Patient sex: M
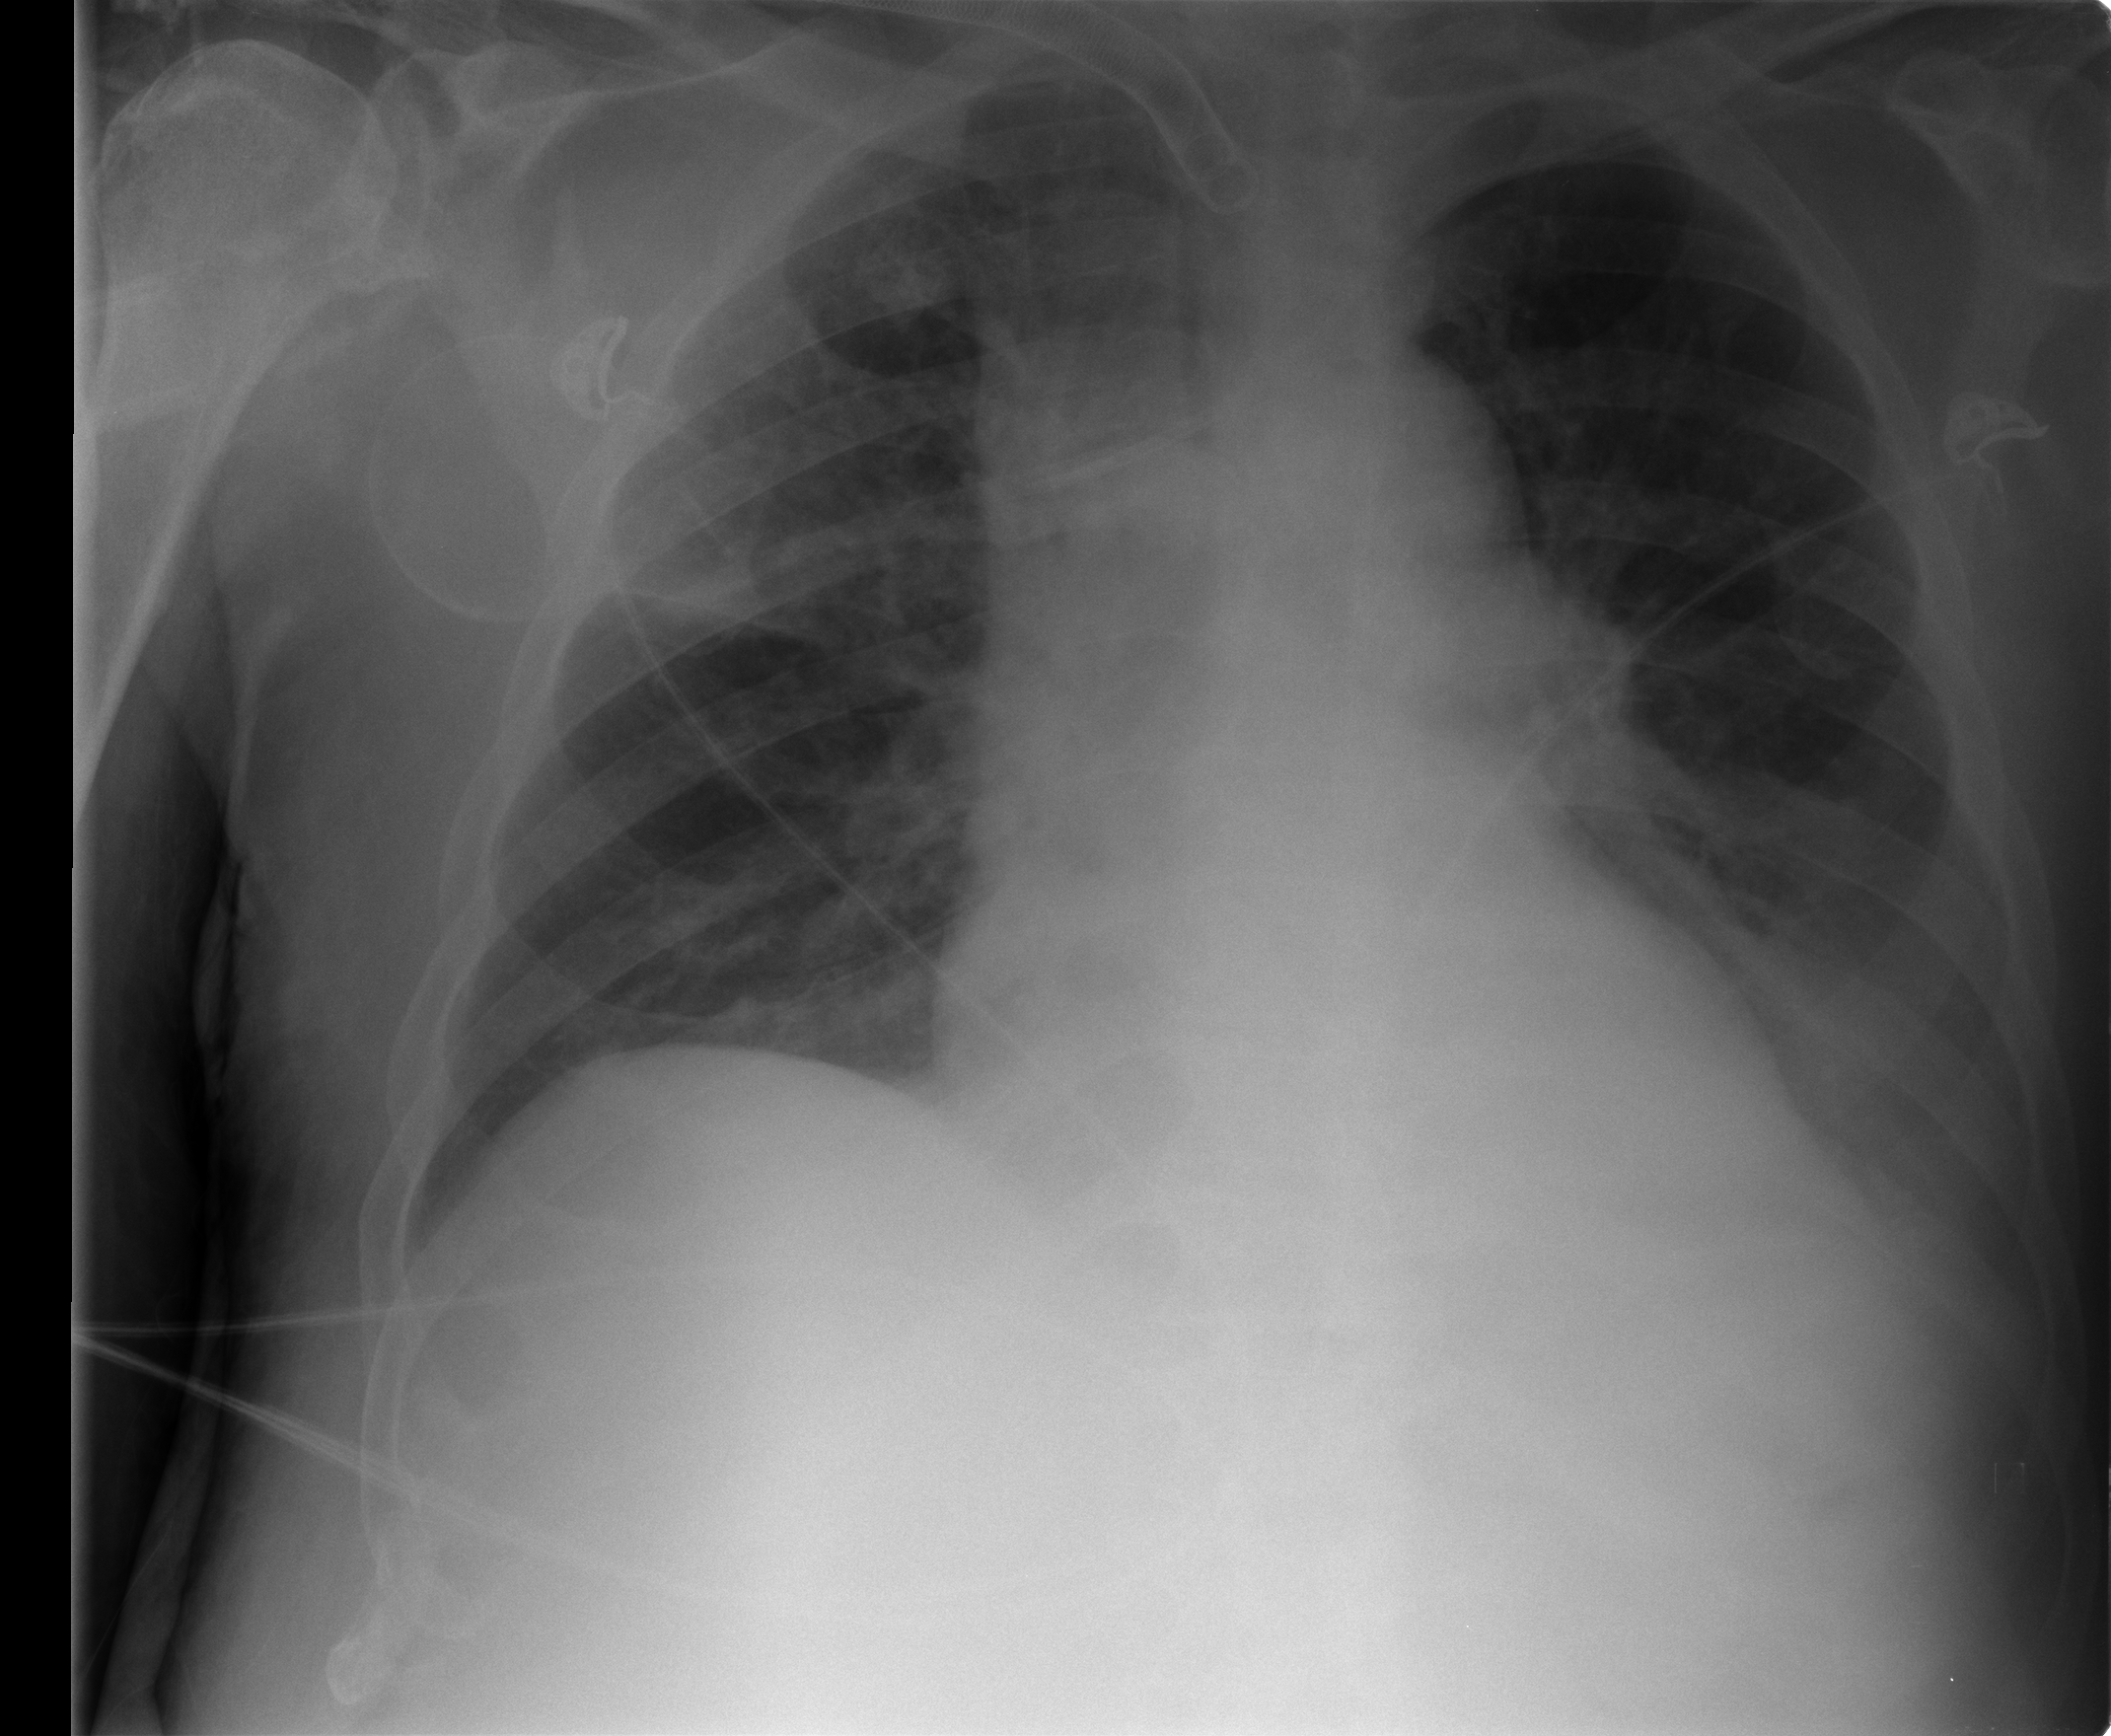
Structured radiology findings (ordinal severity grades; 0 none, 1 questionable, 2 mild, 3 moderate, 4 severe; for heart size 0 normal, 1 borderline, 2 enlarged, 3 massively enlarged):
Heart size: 2
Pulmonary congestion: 1
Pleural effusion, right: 0
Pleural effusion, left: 2
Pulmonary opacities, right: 0
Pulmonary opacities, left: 0
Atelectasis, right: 1
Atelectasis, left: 0